Question: i am trying to build a meteogram as <URL>
In this chart there's xaxis below with values like 00,06,12,18
These are fine but how can i add the above values like satNov14, sunNov15, MonNov16
as there's multiple Yaxis but no multiple xaxis.
I am trying this , but after that am not getting the above dates in proper order
'''
final Chart chart = new Chart()
.setBorderColor("#C7D5D5")
.setBorderWidth(3)
.setBorderRadius(0)
.setBackgroundColor("#FFFFFF")
.setChartTitleText("Meteogram")
.setSpacingTop(5)
.setChartSubtitleText("yr.no")
.setColumnPlotOptions(new ColumnPlotOptions()
.setDataLabels(new DataLabels()
.setEnabled(true)
) )
.setToolTip(new ToolTip()
.setFormatter(new ToolTipFormatter() {
public String format(ToolTipData toolTipData) {
String s;
if (toolTipData.getPointName() != null) {
s = toolTipData.getPointName() + ": " +
toolTipData.getYAsLong() + " ,";
} else {
s = toolTipData.getXAsString() + ": " +
toolTipData.getYAsLong();
}
return s;
}
})
)
.setLabelItems(
new LabelItem()
.setHtml("")
.setStyle(new Style()
.setLeft("40px")
.setTop("8px")
.setColor("black")
)
);
// Primary yAxis
chart.getYAxis(0).setGridLineWidth(1).setAxisTitleText("test")
.setAxisTitle(new AxisTitle()
.setText("")
)
.setLabels(new YAxisLabels()
//// .setStyle(new Style()
//// .setColor("#89A54E")
// )
.setFormatter(new AxisLabelsFormatter() {
public String format(AxisLabelsData axisLabelsData) {
return axisLabelsData.getValueAsLong() + "deg";
}
})
);
// Secondary yAxis
chart.getYAxis(1).setGridLineWidth(2)
.setAxisTitle(new AxisTitle()
.setText("")
)
.setOpposite(true)
.setLabels(new YAxisLabels()
.setFormatter(new AxisLabelsFormatter() {
public String format(AxisLabelsData axisLabelsData) {
return axisLabelsData.getValueAsLong() + "deg";
}
})
);
Point p1 = new Point(5, 5);
Marker m = new Marker();
m.setEnabled(true);
m.setOption("symbol", "url(41.png)");
p1.setMarker(m);
Point p2 = new Point(4.5, 4.5);
p2.setMarker(m);
Point p3 = new Point(4, 4);
Marker m1 = new Marker();
m1.setEnabled(true);
m1.setOption("symbol", "url(41.png)");
p3.setMarker(m1);
chart.getXAxis(1).setGridLineWidth(1).setLinkedTo(0)
.setOpposite(true)
.setCategories("Sat Nov13", "Sat Nov14", "Sat Nov15", "Sat Nov16");
chart.getXAxis(0).setGridLineWidth(1)
.setCategories("18","00","06","12","18","00","06","12","18","00","06","12","18","00","06","12","18") ;
chart.addSeries(chart.createSeries()
.setName("")
.setType(Series.Type.COLUMN)
.setPlotOptions(new ColumnPlotOptions()
.setColor("#24CBE5"))
.setPoints(new Number[]{
0,0,0,3,5,3,0,1,3,1,0,0,0,0}
)
.setYAxis(1)
);
chart.addSeries(chart.createSeries()
.setName("")
.setType(Series.Type.SPLINE)
.setPoints(new Number[]{
5,4.5,4,5,1,0,0,0,3,5,6,3,7,2 })
.setPlotOptions(new ColumnPlotOptions()
.setMarker(m1)
.setColor("#4572A7"))
);
return chart;
}
'''
Attached is my output
Any Suggestions
Thanks
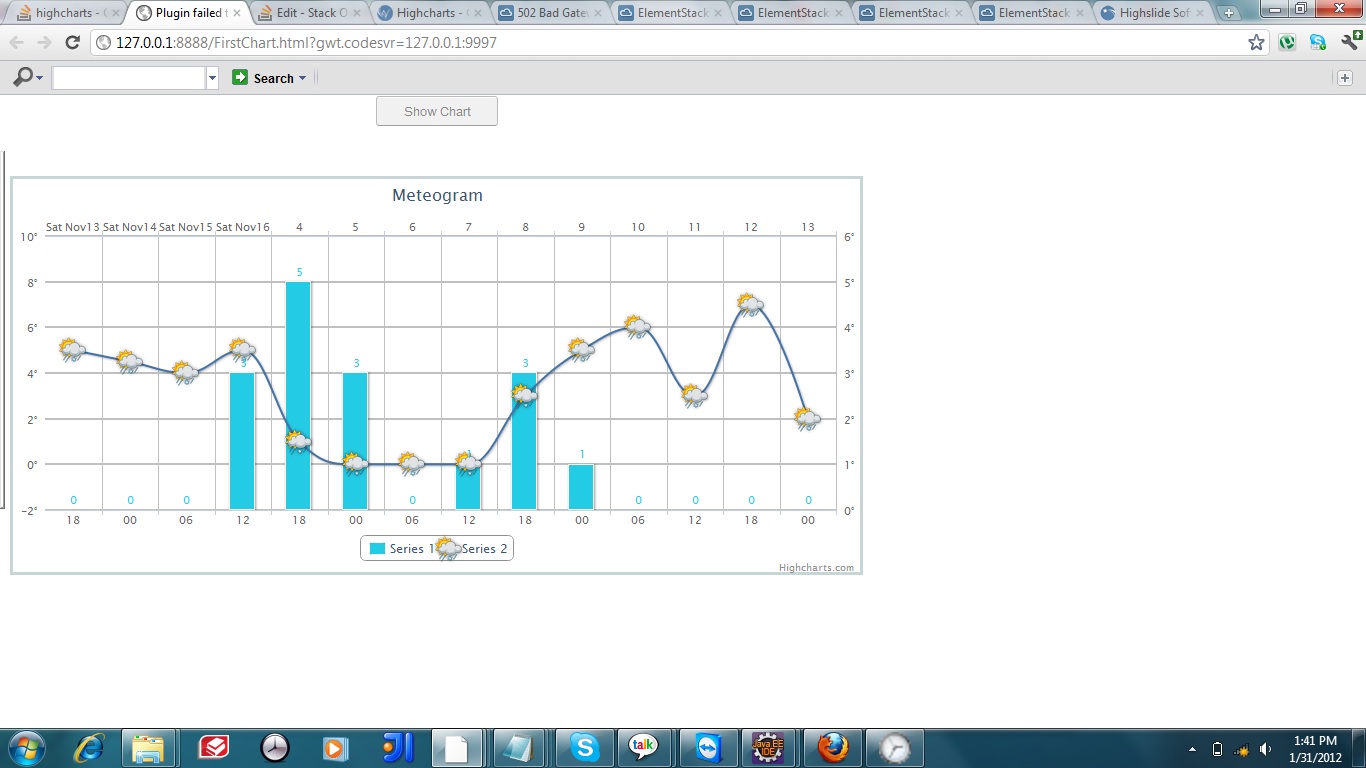
Answer: Like @Strelok said, the code is in the '<script>' tag if you right click the page and view source.
'''
xAxis: [
{
type: 'datetime',
tickInterval: 6 * 3600 * 1000,
tickPosition: 'inside',
tickLength: 30,
gridLineWidth: 1,
gridLineColor: '#F0F0F0',
startOnTick: false,
endOnTick: false,
minPadding: 0,
maxPadding: 0,
offset: 30,
showLastLabel: true,
labels: {
formatter: function(){
return Highcharts.dateFormat('%H', this.value);
}
}
},
{
linkedTo: 0,
tickInterval: 24 * 3600 * 1000,
labels: {
formatter: function(){
return Highcharts.dateFormat(
'<span style="font-size: 12px; font-weight: bold">%a</span>, %b %e', this.value);
},
align: 'left',
x: 3
},
opposite: true,
tickLength: 20,
gridLineWidth: 1
}],
'''
Top part is for bottom labels, bottom part is for top labels from the looks of it.
edit:
Give this a shot.
'''
chart.getXAxis(1)
.setLinkedTo(0)
.setGridLineWidth(1)
.setOpposite(true)
.setTickInterval(24 * 3600 * 1000) // 24 hour tick intervals
.setCategories("Sat Nov13", "Sat Nov14", "Sat Nov15", "Sat Nov16");
chart.getXAxis(0)
.setGridLineWidth(1)
.setCategories("18","00","06","12","18","00","06","12","18","00","06","12","18","00","06","12","18");
.setTickInterval(6 * 3600 * 1000) // 6 hour tick intervals
.setTickPosition("inside")
.setStartOnTick(false)
.setEndOnTick(false)
.setOffset(30)
.setShowLastLabel(true)
'''